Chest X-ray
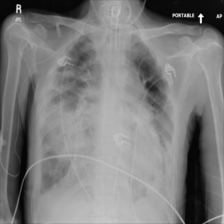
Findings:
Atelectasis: negative
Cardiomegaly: negative
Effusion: negative
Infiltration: negative
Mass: negative
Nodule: negative
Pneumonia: negative
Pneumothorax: negative
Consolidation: negative
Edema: negative
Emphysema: negative
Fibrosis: negative
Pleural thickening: negative
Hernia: negative